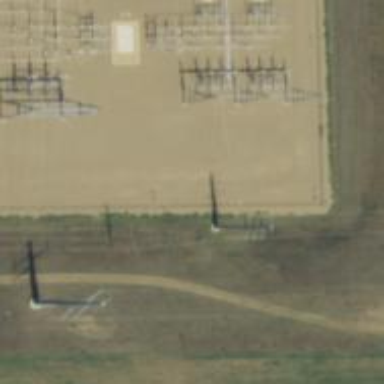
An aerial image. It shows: Power tower.